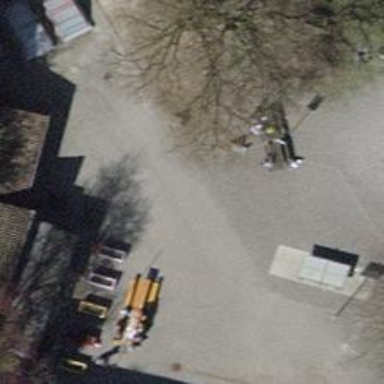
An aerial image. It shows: Picnic table located in leisure land area.